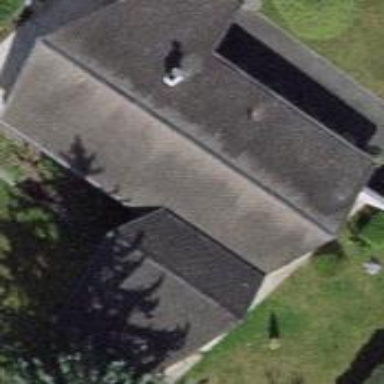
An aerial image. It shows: View of roof of building.